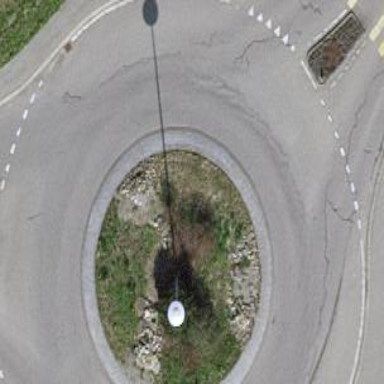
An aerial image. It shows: Asphalt road in residential area leading to roundabout.